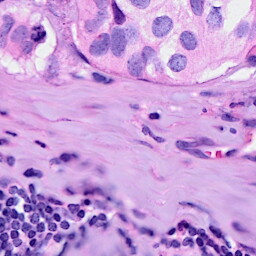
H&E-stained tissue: Breast